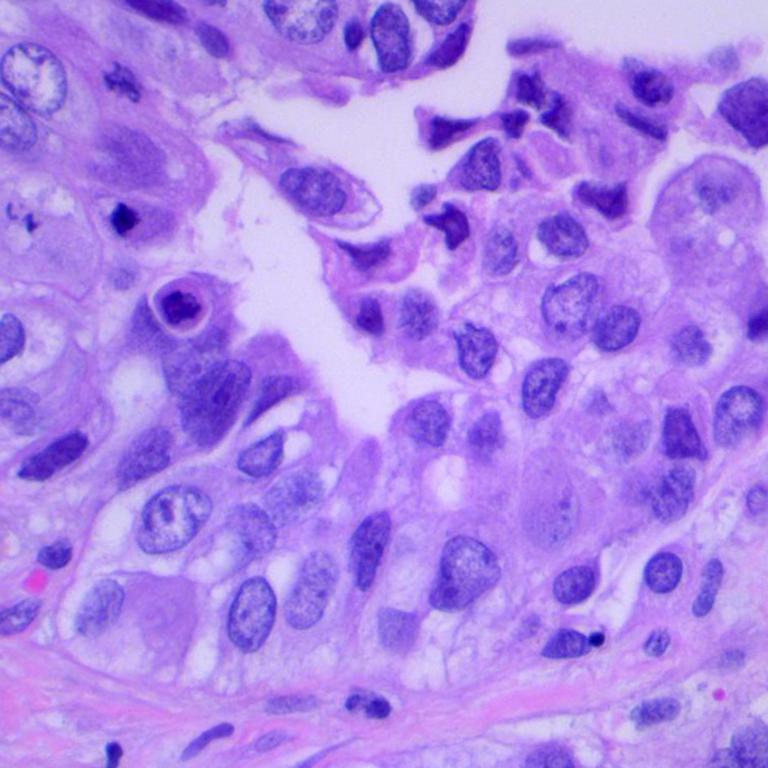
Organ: lung
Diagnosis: adenocarcinomas